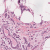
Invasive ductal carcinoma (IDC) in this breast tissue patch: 1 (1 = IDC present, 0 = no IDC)